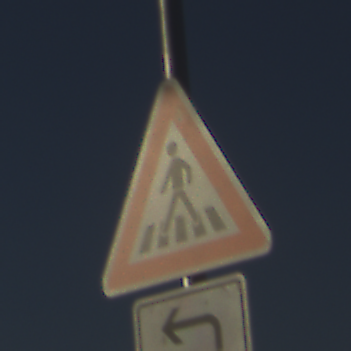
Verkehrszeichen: FussgaengerueberwegRechts
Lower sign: RichtungsangabeDurchPfeile2
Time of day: MorningAfternoon
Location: Outdoor (Nature)
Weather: Clear
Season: NotSpecified
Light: Natural